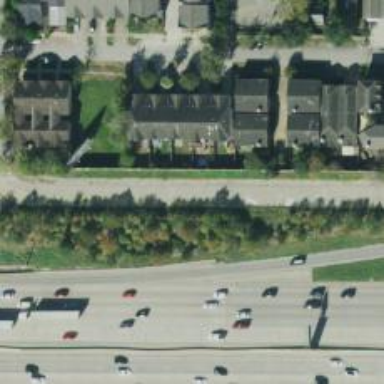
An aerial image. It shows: Residential road with frontage road.